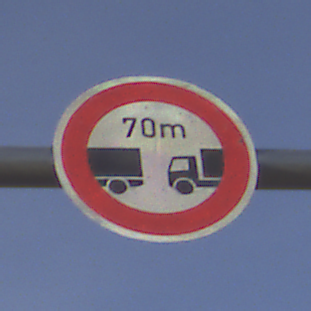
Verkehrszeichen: VerbotUnterschreitenMindestabstand
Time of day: SunriseSunset
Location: Outdoor (Nature)
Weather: PartlyCloudy
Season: NotSpecified
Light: Natural